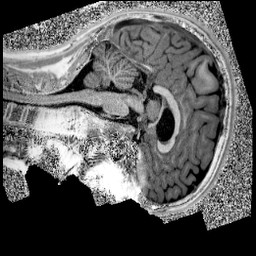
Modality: UNIT1
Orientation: sagittal
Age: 13
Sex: male
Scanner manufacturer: siemens
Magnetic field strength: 3 T
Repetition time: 4 s
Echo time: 0.00299 s